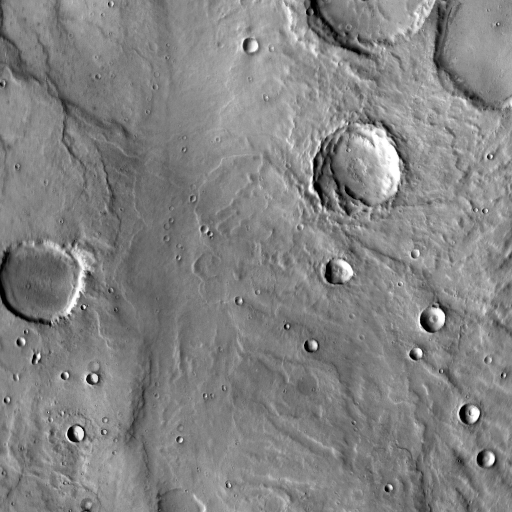
Crater classes present: Background, Other, Layered, Buried, Secondary